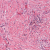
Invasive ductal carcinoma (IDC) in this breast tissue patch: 1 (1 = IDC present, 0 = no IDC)